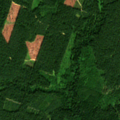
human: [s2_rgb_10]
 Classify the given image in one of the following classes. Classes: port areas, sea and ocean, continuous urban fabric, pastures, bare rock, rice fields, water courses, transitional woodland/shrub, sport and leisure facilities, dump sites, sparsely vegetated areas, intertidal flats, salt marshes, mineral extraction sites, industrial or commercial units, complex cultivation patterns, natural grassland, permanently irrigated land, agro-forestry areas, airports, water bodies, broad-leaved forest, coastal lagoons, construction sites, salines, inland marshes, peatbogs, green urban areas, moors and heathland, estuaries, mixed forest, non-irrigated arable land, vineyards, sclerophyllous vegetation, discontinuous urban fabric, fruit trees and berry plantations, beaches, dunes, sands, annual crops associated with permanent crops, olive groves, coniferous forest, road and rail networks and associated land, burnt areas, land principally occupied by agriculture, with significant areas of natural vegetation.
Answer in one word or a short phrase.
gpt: coniferous forest, transitional woodland/shrub